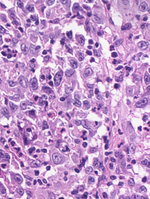
Tumor epithelial tissue: yes
Tumor-associated stroma tissue: no
Normal tissue: no